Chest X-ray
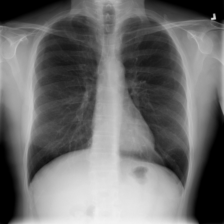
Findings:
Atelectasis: negative
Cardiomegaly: negative
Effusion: negative
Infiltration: positive
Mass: negative
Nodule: negative
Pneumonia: negative
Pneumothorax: negative
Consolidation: negative
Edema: negative
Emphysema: negative
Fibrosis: negative
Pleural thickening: negative
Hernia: negative